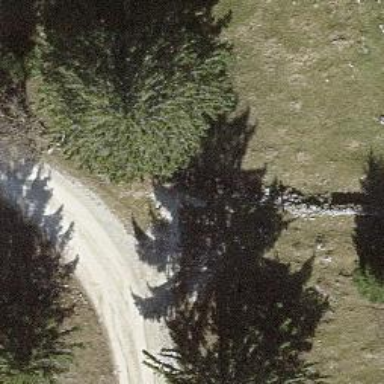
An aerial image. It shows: Track road designated for nordic skiing.